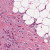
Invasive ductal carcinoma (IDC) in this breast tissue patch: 1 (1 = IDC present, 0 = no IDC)